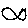
Label: fish